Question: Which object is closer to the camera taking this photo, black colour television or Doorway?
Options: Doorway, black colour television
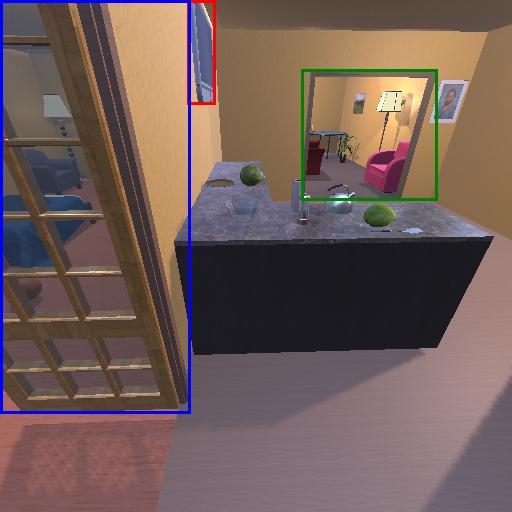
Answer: Doorway